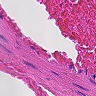
Metastatic tissue present: no